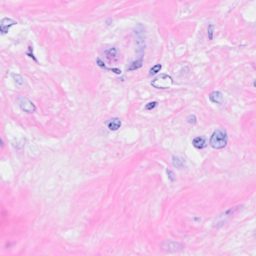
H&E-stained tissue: Breast